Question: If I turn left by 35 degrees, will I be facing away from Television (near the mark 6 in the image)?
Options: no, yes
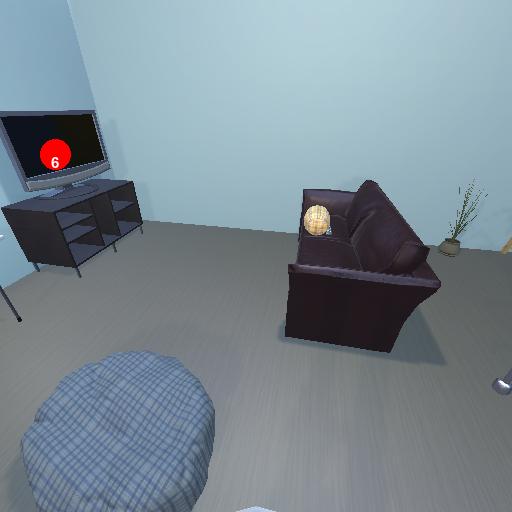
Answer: no